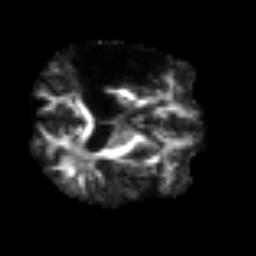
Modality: FA
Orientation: axial
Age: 47
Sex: male
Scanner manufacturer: siemens
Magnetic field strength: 3 T
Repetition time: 3.2 s
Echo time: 0.081 s